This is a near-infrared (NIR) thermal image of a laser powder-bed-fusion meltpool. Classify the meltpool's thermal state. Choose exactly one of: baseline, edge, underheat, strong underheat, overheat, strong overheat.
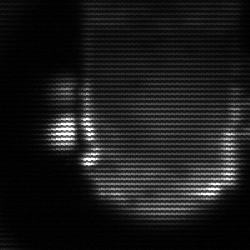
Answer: baseline